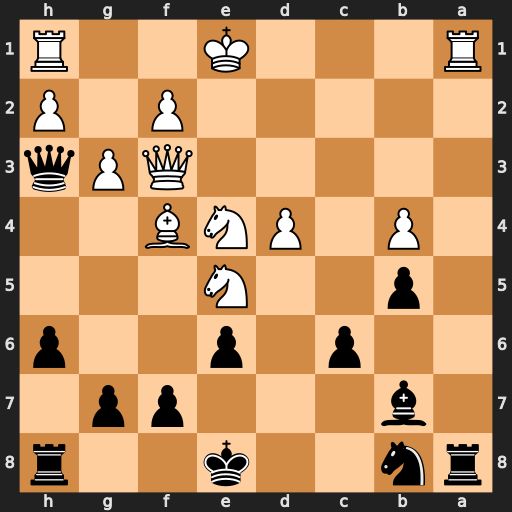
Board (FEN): rn2k2r/1b3pp1/2p1p2p/1p2N3/1P1PNB2/5QPq/5P1P/R3K2R
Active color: b
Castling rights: KQkq
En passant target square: -
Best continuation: Rxa1+ Ke2 Ra2+ Bd2 O-O